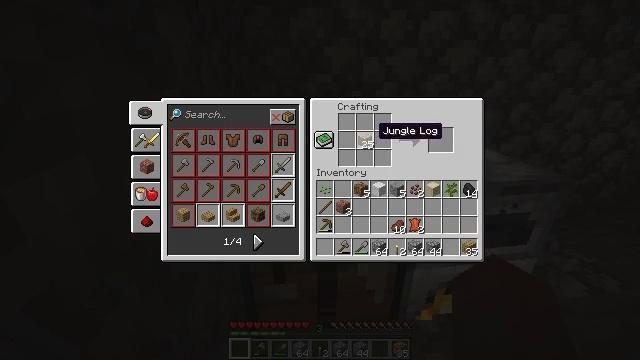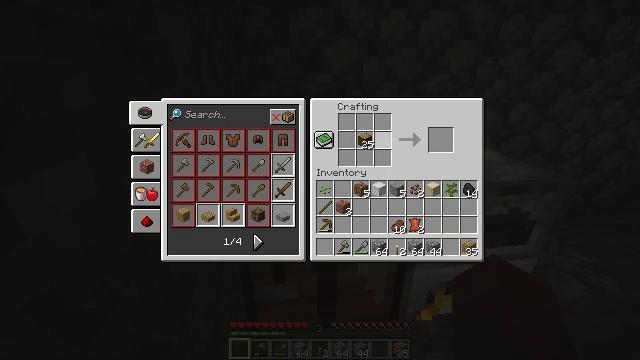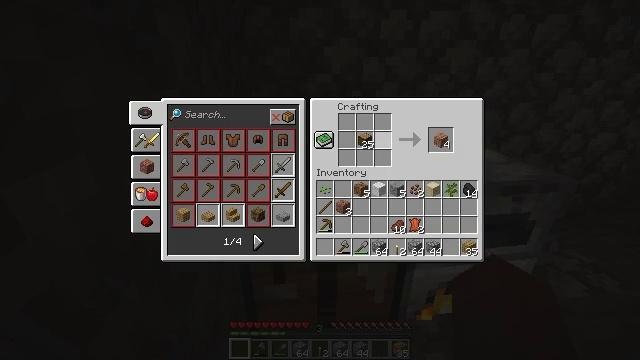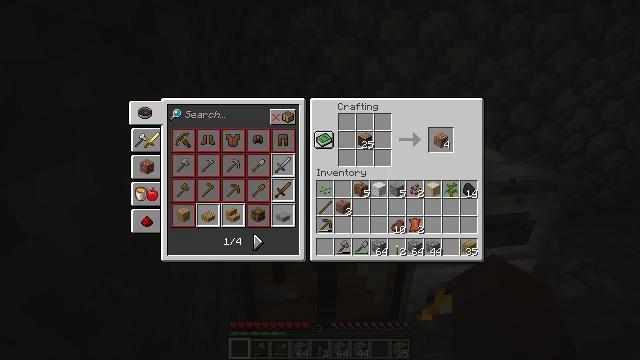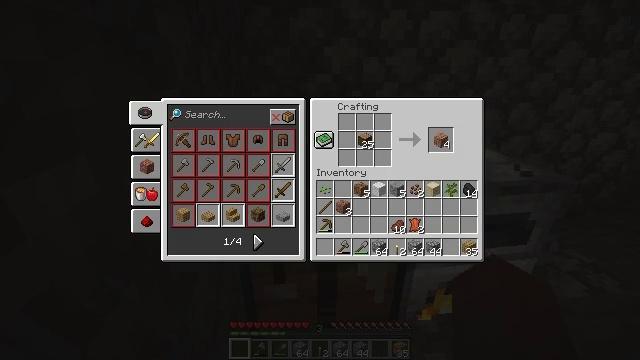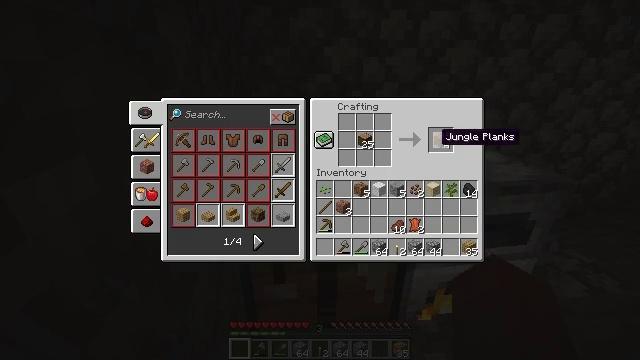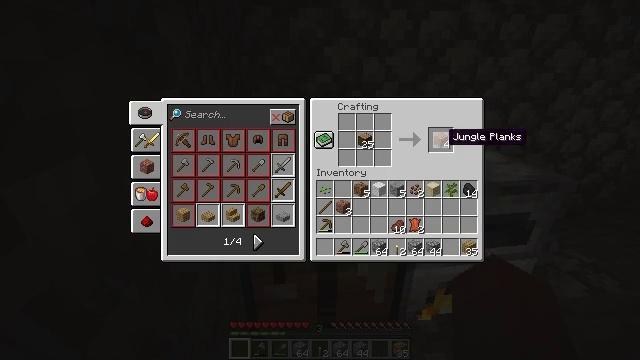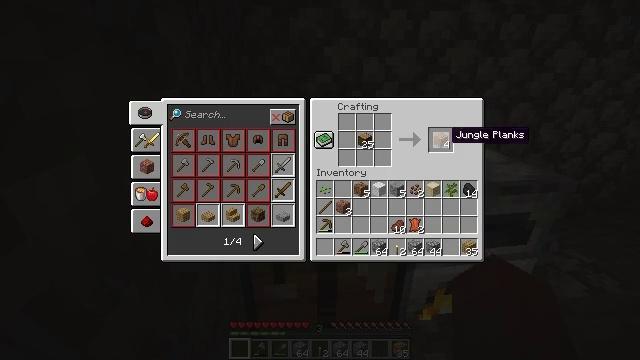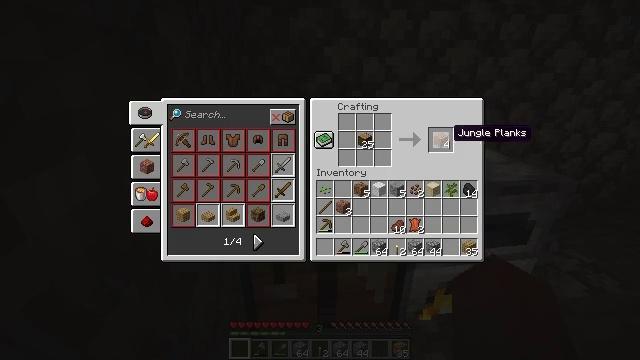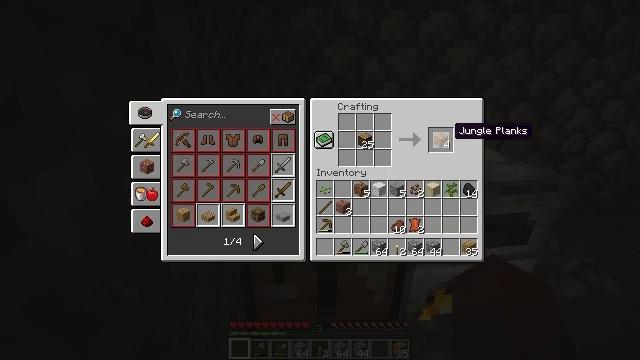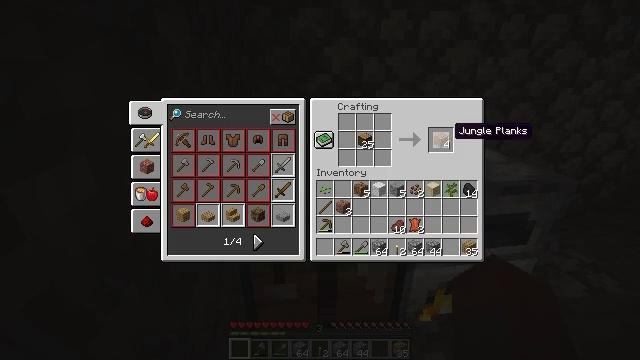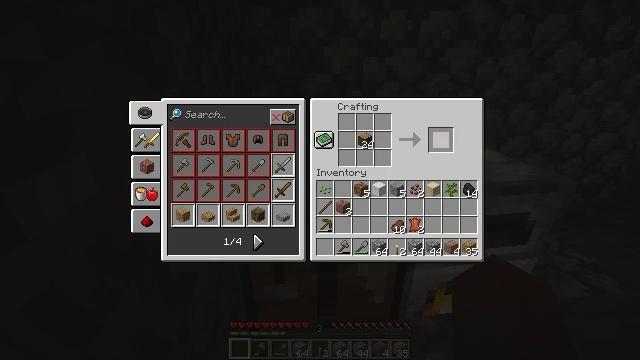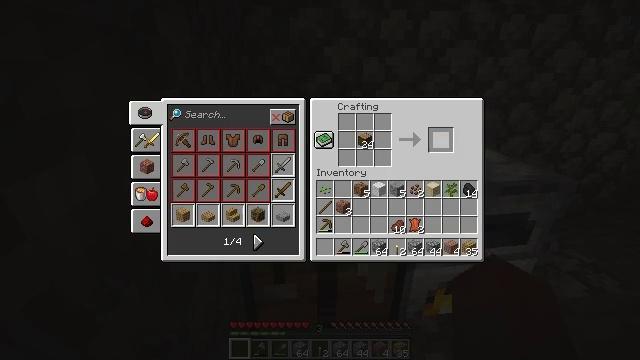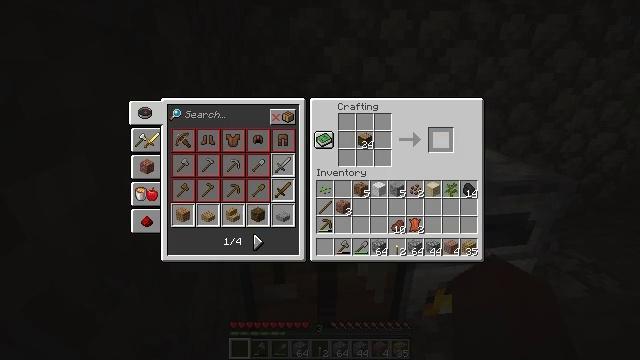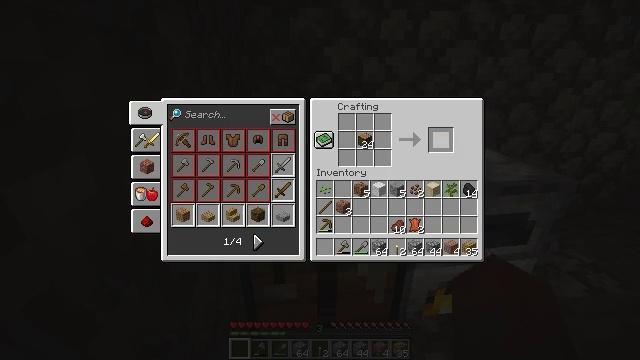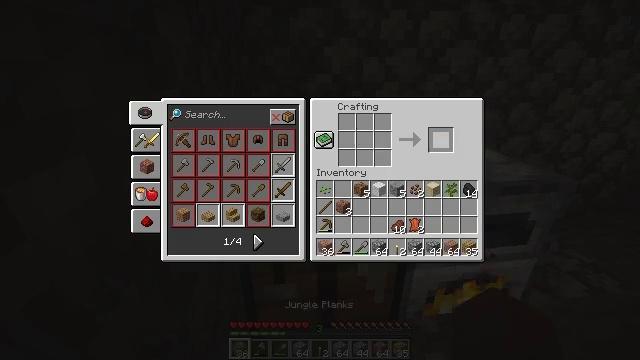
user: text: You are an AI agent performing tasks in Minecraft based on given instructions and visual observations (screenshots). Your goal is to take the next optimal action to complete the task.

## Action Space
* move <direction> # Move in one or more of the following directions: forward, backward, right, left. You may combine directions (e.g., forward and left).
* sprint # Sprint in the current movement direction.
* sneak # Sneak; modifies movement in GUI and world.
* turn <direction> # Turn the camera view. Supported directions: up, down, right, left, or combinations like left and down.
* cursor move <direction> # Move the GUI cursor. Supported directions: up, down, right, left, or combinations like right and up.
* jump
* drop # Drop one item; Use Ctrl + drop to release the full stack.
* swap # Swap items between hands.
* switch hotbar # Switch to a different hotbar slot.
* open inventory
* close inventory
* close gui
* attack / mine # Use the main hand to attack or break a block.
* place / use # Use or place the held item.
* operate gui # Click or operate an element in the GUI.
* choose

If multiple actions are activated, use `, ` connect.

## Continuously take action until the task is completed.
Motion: motion action
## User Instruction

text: Get jungle planks from jungle logs in inventory.
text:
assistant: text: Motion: no_op
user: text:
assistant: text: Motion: sneak
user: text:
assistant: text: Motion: sneak, cursor move right
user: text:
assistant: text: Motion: sneak, cursor move right
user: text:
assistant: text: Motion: sneak, cursor move right
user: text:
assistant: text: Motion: sneak, cursor move right
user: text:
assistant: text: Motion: sneak
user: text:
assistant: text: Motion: sneak
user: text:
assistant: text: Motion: sneak
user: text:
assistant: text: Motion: sneak
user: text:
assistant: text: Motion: sneak, choose
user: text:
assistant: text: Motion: sneak, choose
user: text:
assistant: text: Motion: sneak, choose
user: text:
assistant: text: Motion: sneak
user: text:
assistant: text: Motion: sneak
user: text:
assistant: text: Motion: no_op